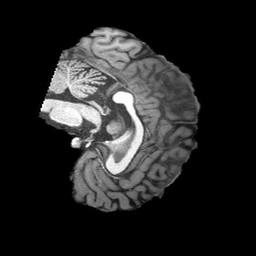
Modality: T1w
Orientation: sagittal
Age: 21
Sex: female